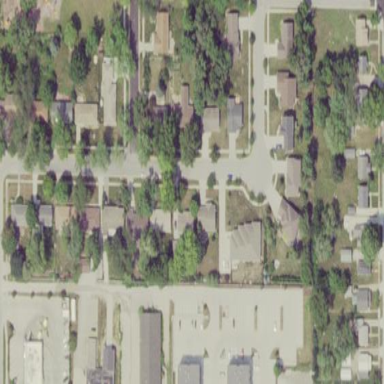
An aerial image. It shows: Residential area composed of single-family homes.